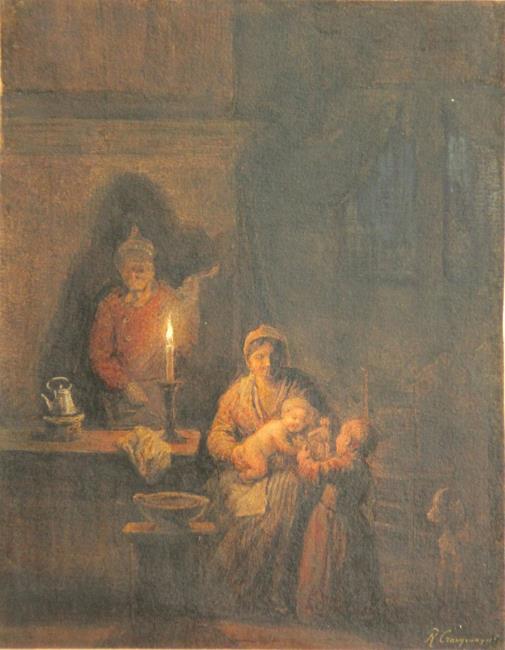
Title: Het gelukkige huisgezin
Artist: Reinier Craeyvanger
Earliest date: 1850
Latest date: 1850
Genre: drawing
Iconography: teapot
Keywords: genre, family, woman, man, child, candle-lighting, candlestick, dog, teapot, brazier, interior view